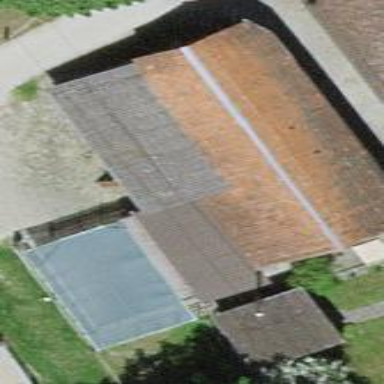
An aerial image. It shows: Rural barn.